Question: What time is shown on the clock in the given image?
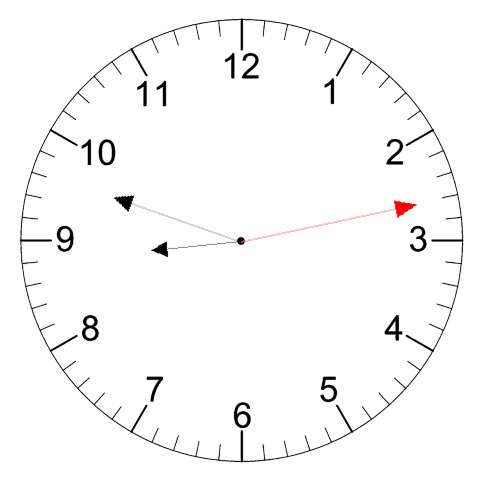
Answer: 08:48:13